Question: I'm getting this error

> InvalidArgumentException in
C:\xampp\htdocs\FirstProject\vendor\laravel\framework\src\Illuminate\View\FileViewFinder.php
line 137: View [login-message] not found.
C:\xampp\htdocs\FirstProject\app\Http\Controllers\LoginMessa geController.php:
'''
public function index() {
$company_name= Session::get('company_sess.company_name');
//return view('login-message');
if ($company_name) {
return redirect()->guest($company_name.'/login');
}
else {
return view('login-message');
}
}
'''
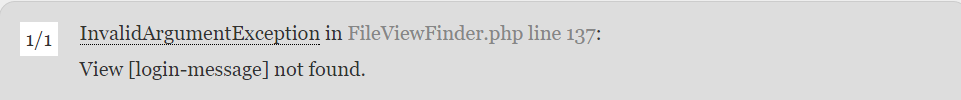
Answer: Its saying that it cant find a view named 'login-message'. You need to make sure that in your views folder you actually have view with filename 'login-message.blade.php'